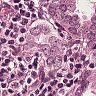
Metastatic tissue present: yes